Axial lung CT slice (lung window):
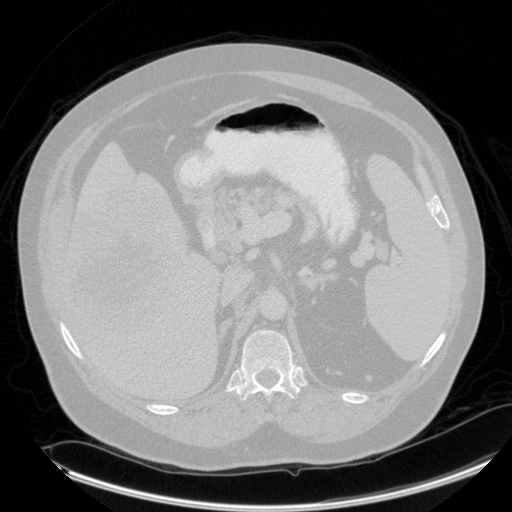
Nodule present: no